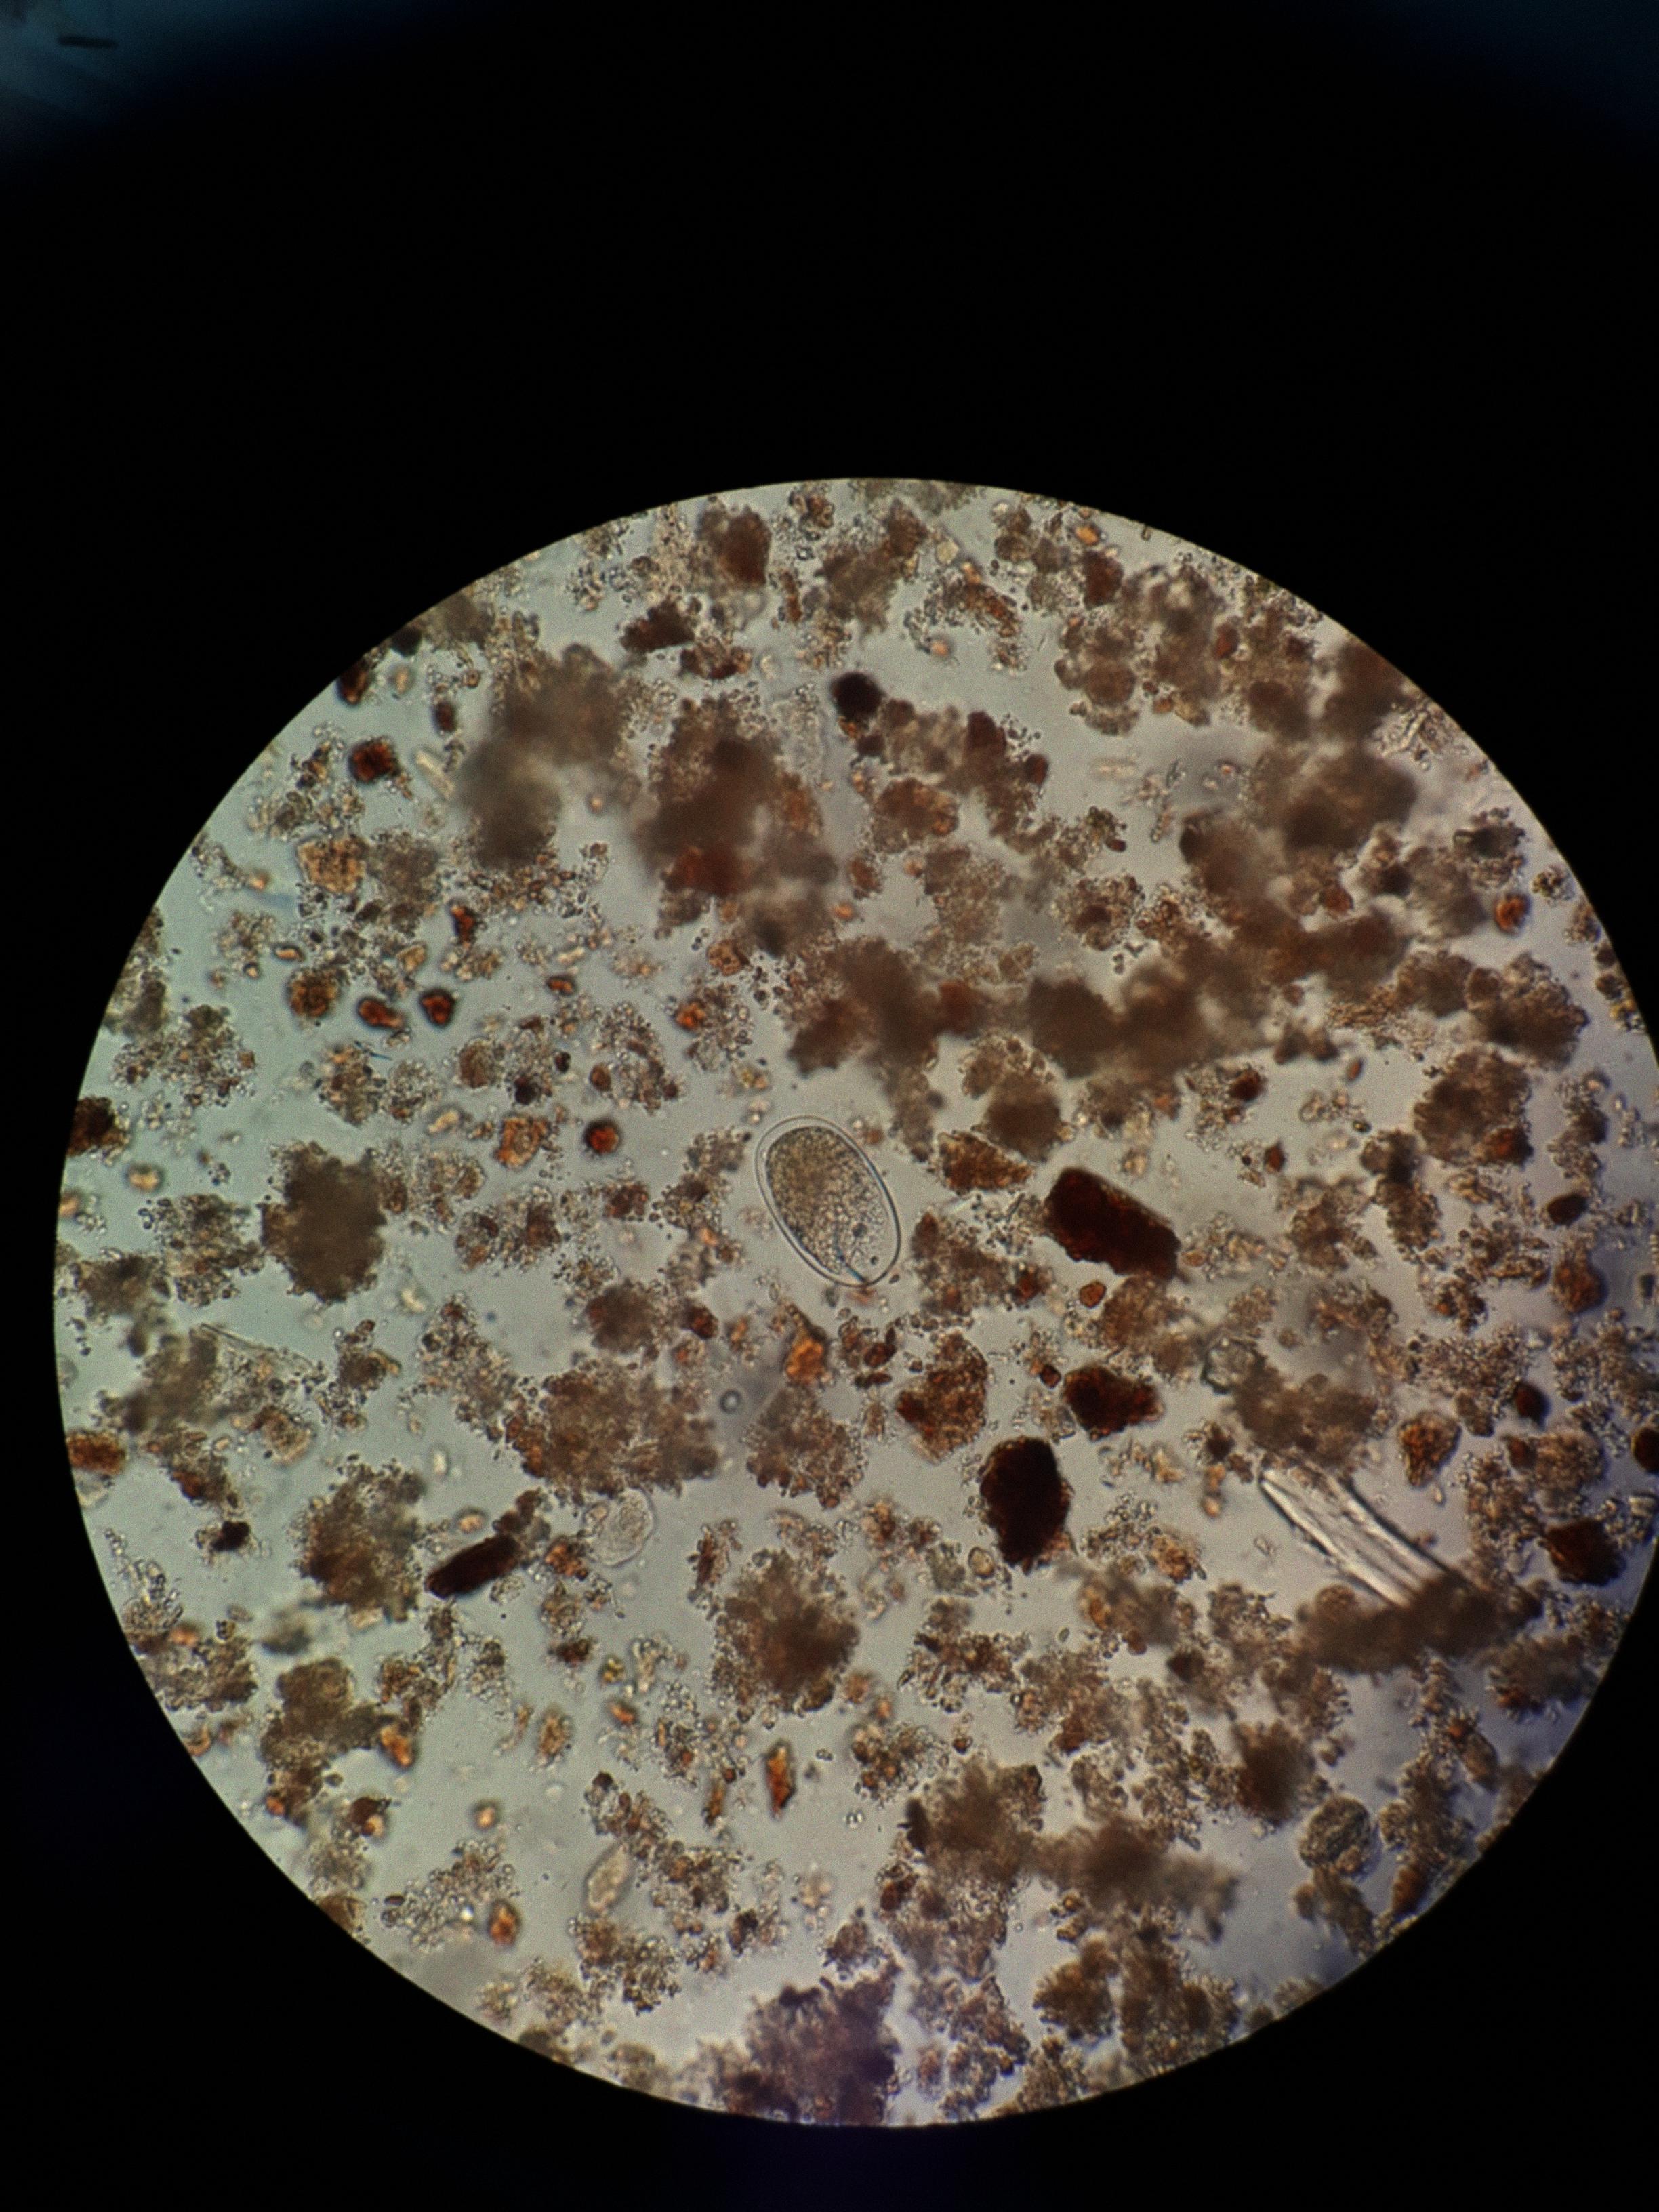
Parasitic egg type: Hookworm egg